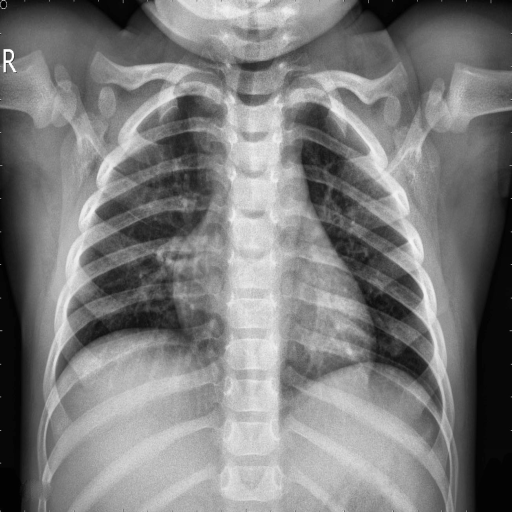
Finding: NORMAL